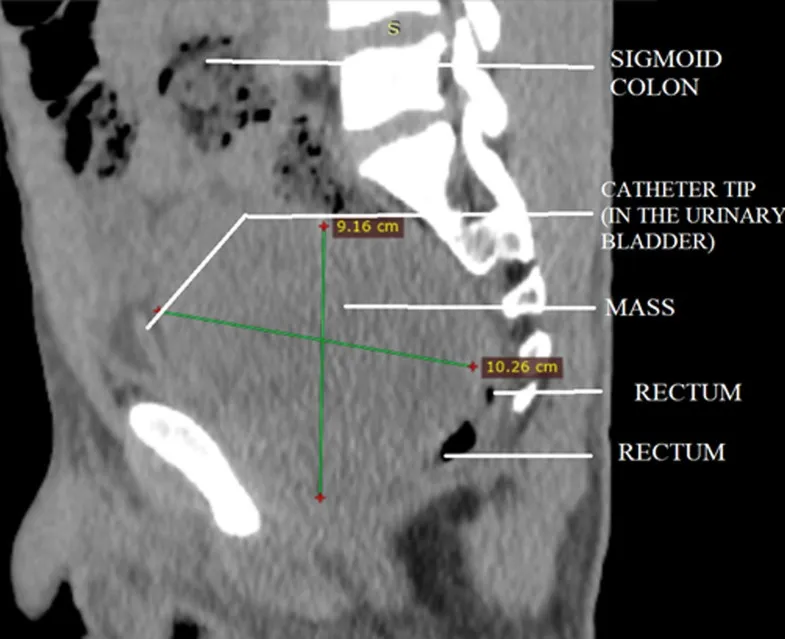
sagittal view of non-contrast abdominopelvic computerized tomography scan showing huge pelvic mass indistinguishable from the anterior rectal wall, with an anteriorly displaced urinary bladder containing a catheter.
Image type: radiology (ct)